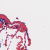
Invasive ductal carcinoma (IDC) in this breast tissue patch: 0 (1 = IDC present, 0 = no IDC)